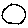
Label: moon